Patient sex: F
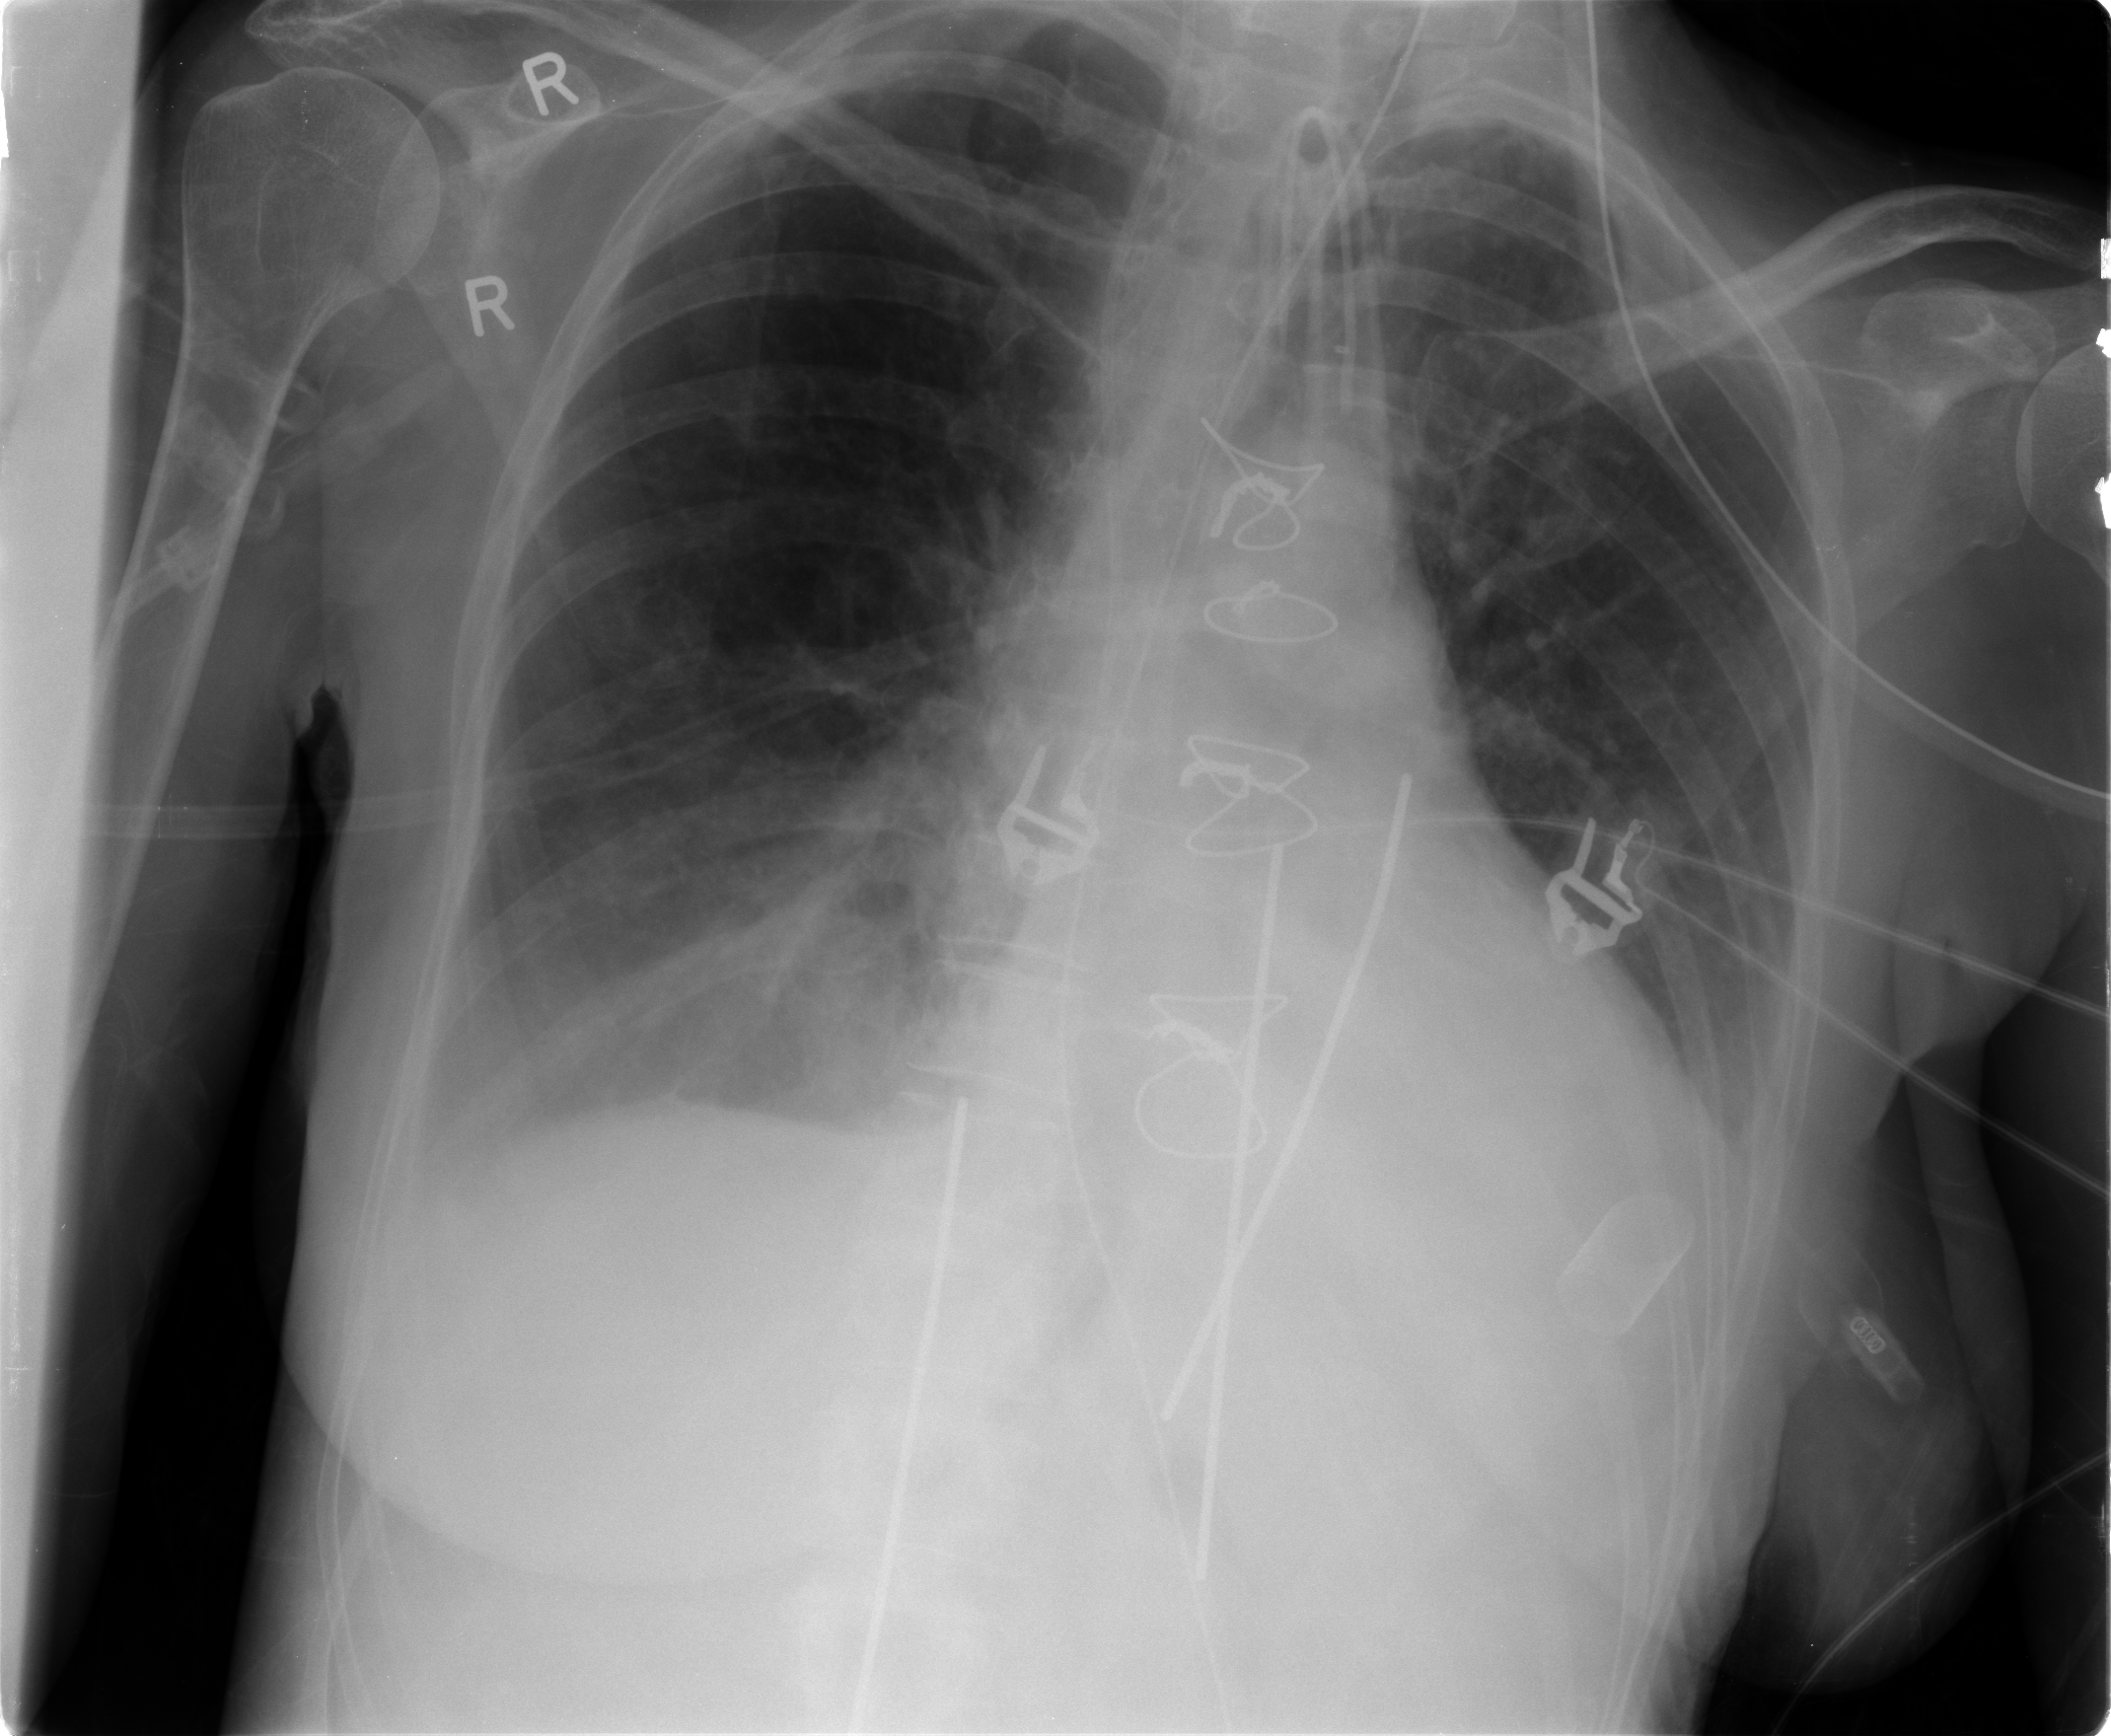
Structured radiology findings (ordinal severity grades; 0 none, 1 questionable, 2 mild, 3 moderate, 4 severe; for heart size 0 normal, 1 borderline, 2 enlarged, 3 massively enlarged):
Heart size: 2
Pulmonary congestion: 0
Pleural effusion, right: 2
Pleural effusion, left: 1
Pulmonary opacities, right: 0
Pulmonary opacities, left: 0
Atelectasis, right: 2
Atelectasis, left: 1